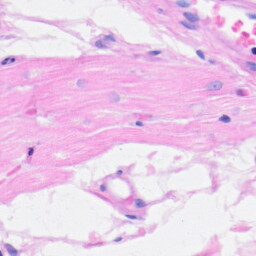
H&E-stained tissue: Heart